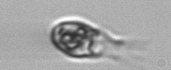
Label: Balanion